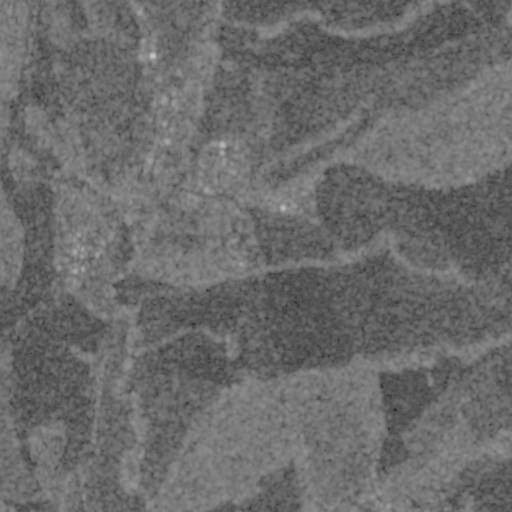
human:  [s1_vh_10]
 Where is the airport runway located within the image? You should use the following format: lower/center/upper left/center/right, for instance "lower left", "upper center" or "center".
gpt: The airport runway is located in the upper left of the image.
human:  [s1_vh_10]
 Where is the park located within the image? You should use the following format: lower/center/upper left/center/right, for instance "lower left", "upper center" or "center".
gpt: The park is located in the upper left of the image.
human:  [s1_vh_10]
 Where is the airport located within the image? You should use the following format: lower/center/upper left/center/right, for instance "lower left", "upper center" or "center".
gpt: There is no airport in the image.

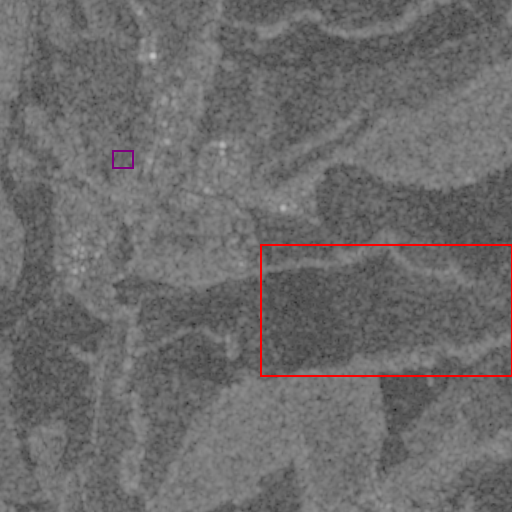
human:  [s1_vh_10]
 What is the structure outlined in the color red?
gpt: The structure outlined in red is a crop field.
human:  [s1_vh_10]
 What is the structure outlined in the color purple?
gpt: The structure outlined in purple is a park.
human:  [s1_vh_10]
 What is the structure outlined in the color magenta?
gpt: There is no magenta outline.